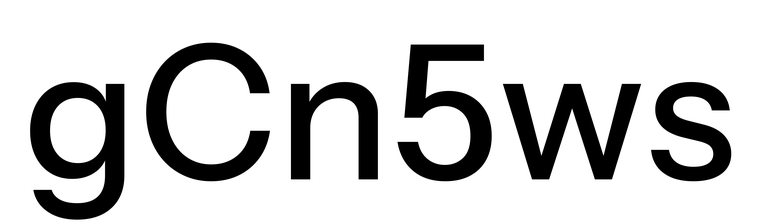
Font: InstrumentSans_Medium